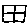
Label: square